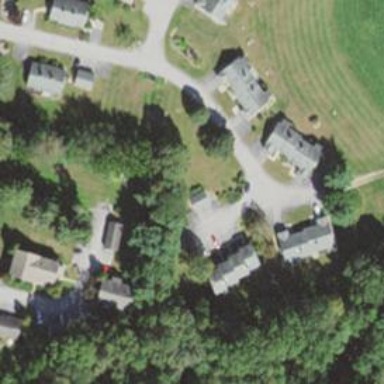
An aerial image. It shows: Residential driveway serving as service road.